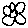
Label: flower